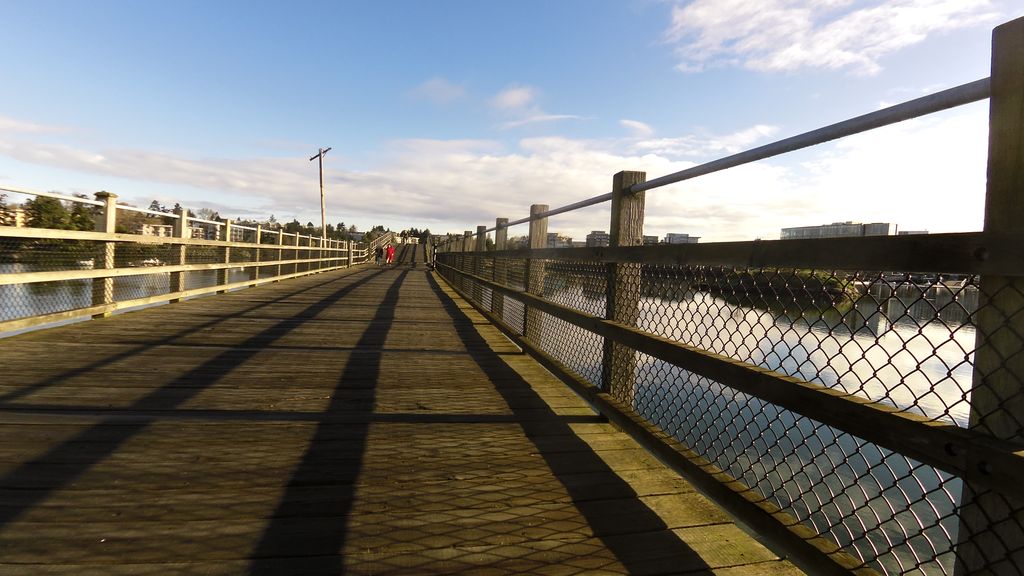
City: victoria